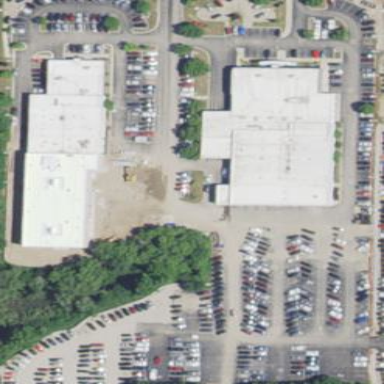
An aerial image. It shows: Car shop.